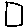
Label: square